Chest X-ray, PA view. Patient: 37 years old, sex M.
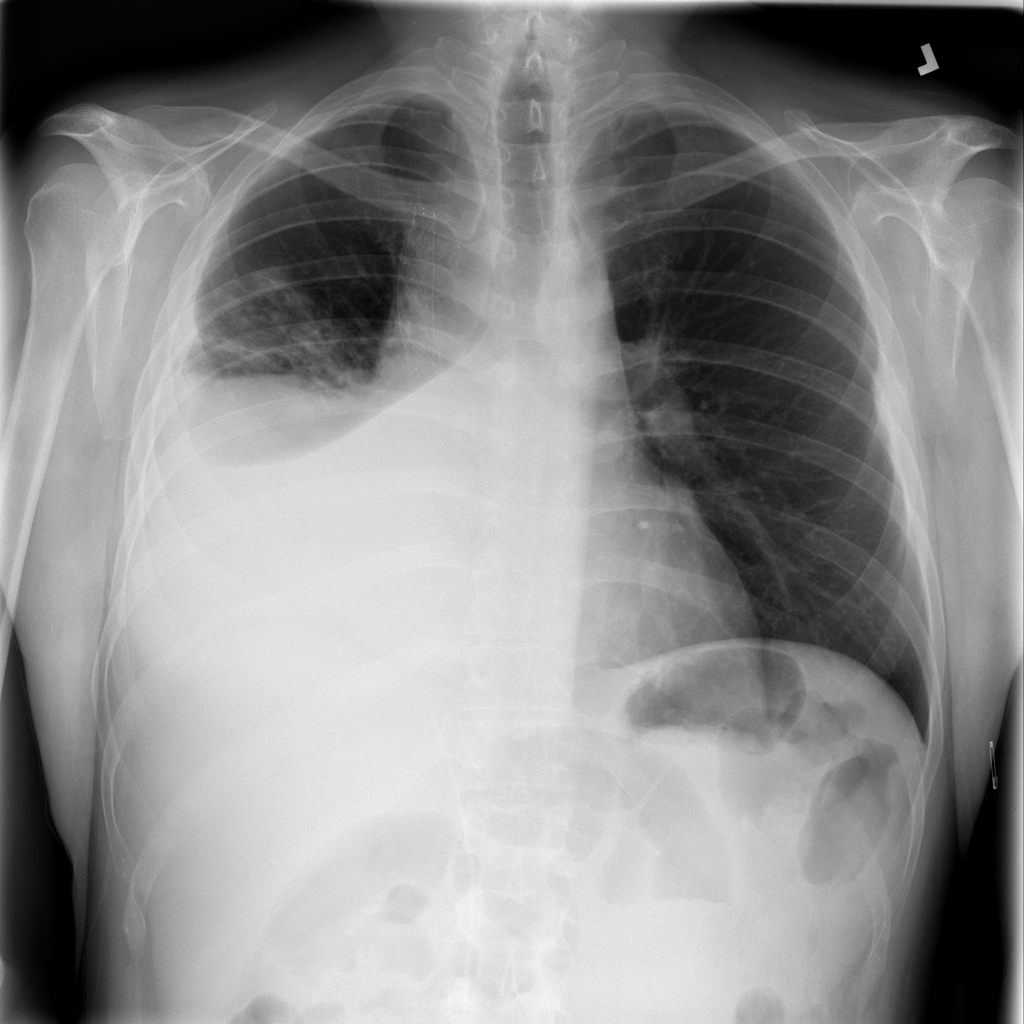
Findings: Atelectasis, Effusion